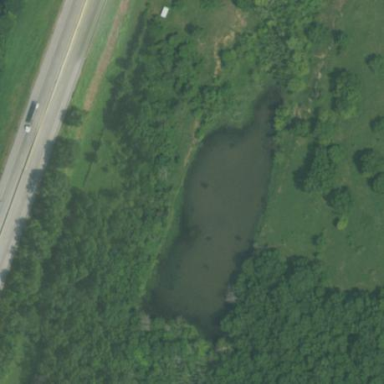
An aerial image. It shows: Peaceful pond surrounded by nature.